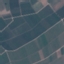
Label: PermanentCrop